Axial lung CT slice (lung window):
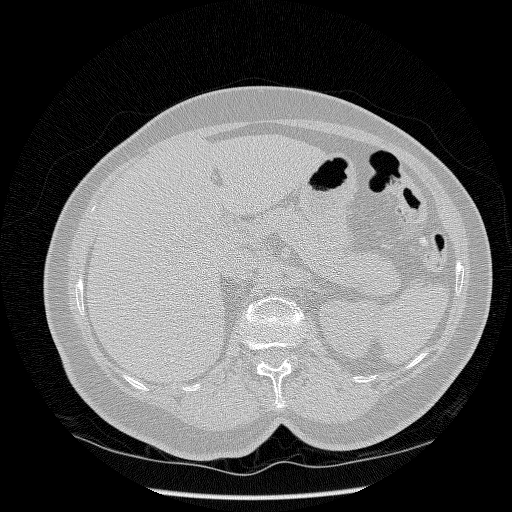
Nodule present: no